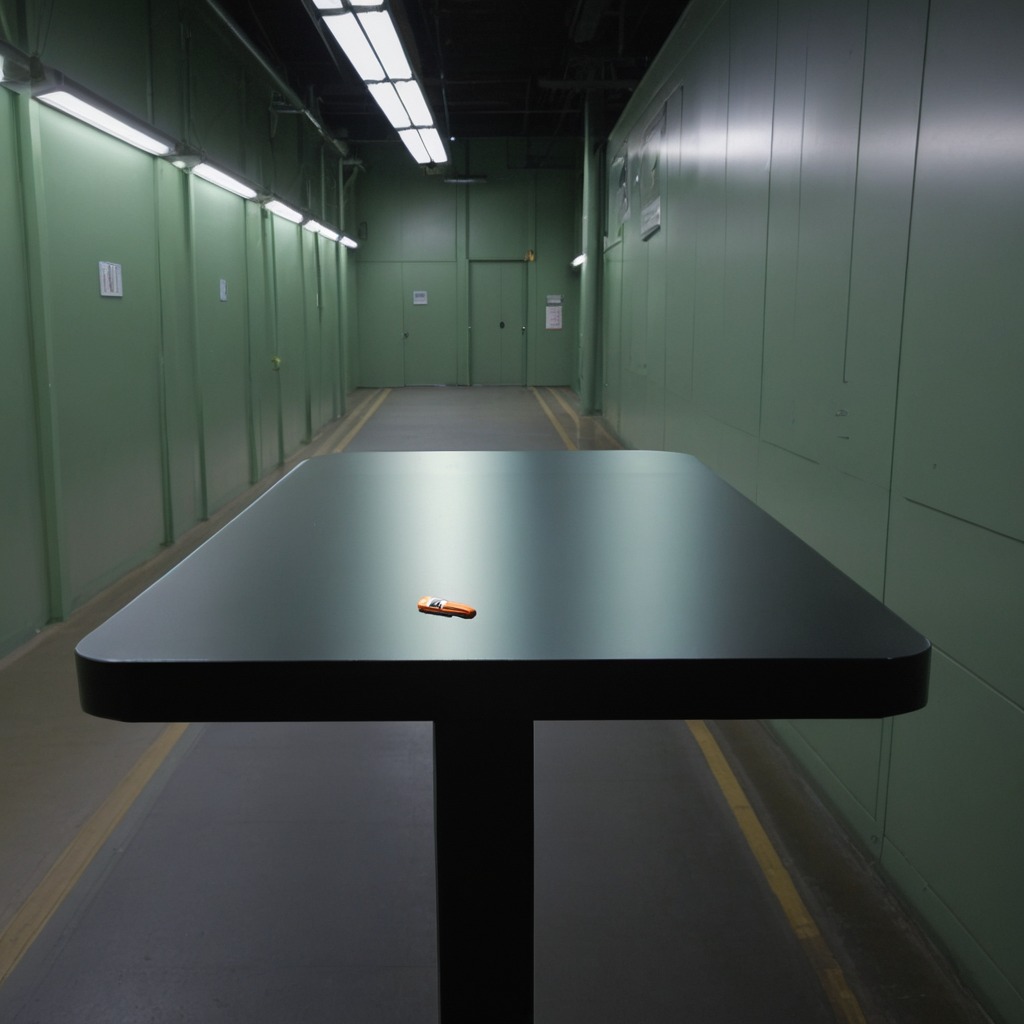
A utility knife is lying on the table.